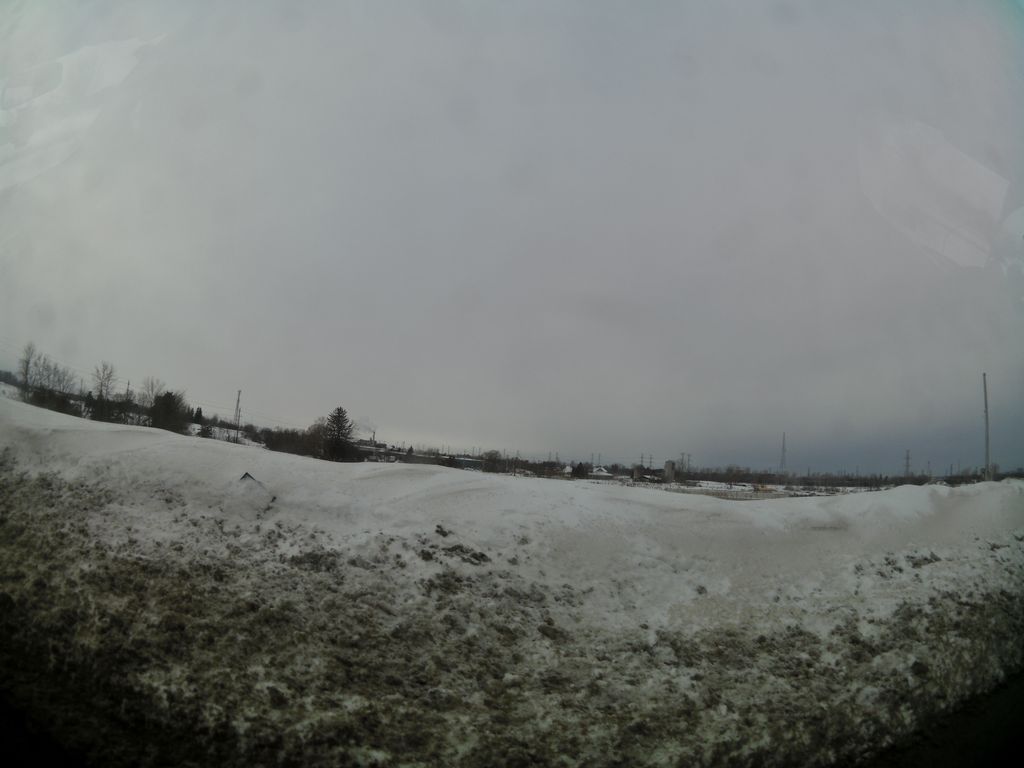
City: ottawa-gatineau